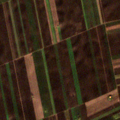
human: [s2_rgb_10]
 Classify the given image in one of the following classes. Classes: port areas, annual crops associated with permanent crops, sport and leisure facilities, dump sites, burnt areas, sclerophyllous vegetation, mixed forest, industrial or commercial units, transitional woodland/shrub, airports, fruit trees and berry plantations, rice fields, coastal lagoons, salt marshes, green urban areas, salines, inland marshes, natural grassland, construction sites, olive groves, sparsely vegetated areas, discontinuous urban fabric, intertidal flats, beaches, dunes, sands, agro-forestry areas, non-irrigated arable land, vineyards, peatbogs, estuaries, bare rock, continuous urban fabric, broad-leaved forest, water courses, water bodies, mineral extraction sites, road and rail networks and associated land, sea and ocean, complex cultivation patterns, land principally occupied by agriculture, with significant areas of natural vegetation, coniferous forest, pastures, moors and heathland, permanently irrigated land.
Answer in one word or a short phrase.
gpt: non-irrigated arable land